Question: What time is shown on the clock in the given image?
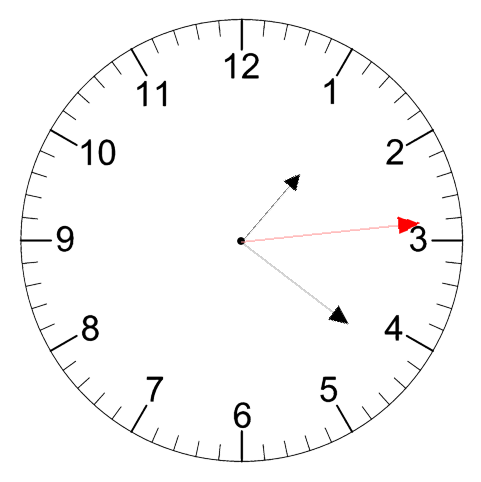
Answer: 01:21:14